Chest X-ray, PA view. Patient: 42 years old, sex F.
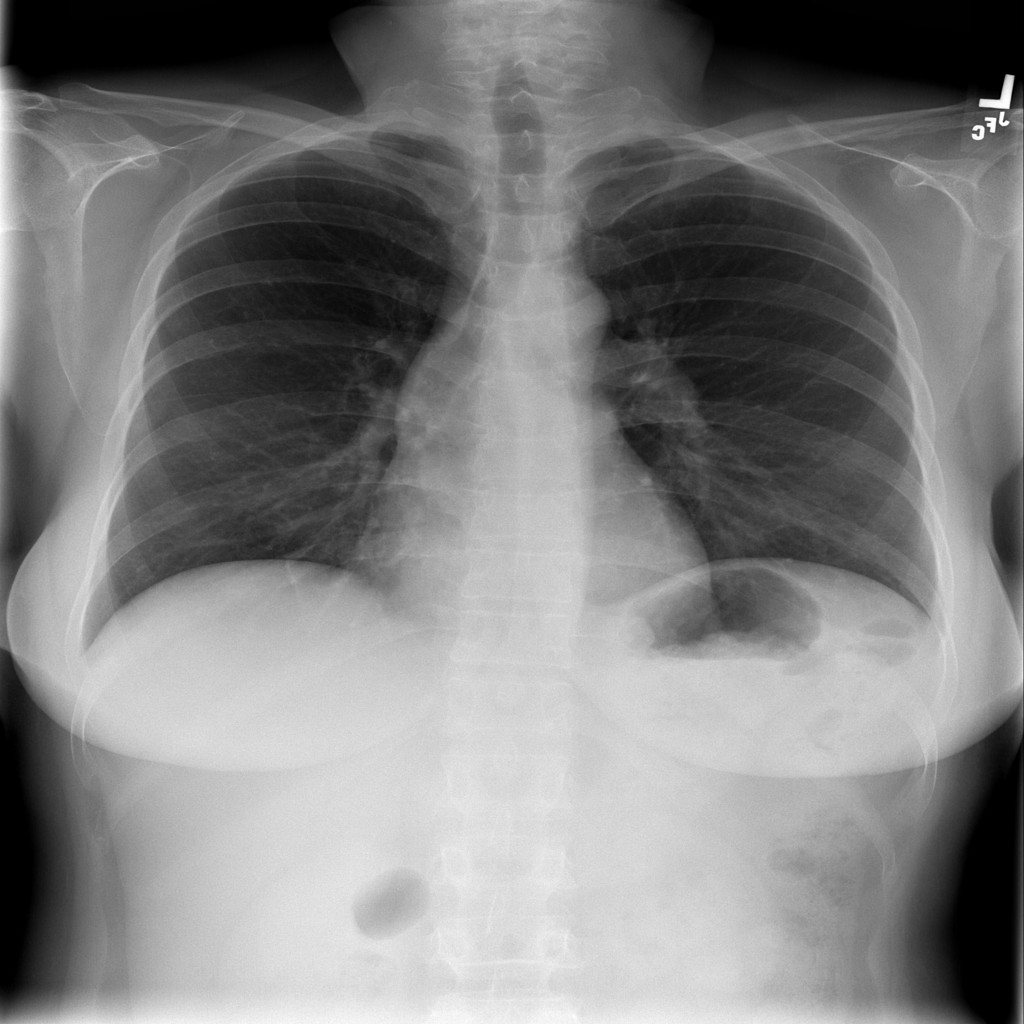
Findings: No Finding